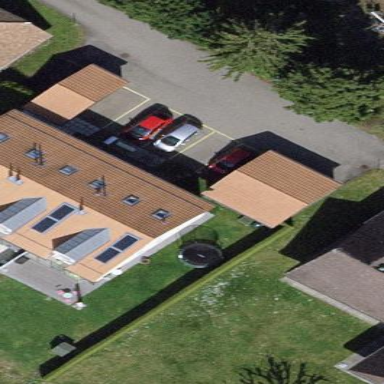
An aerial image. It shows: Simple house.